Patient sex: M
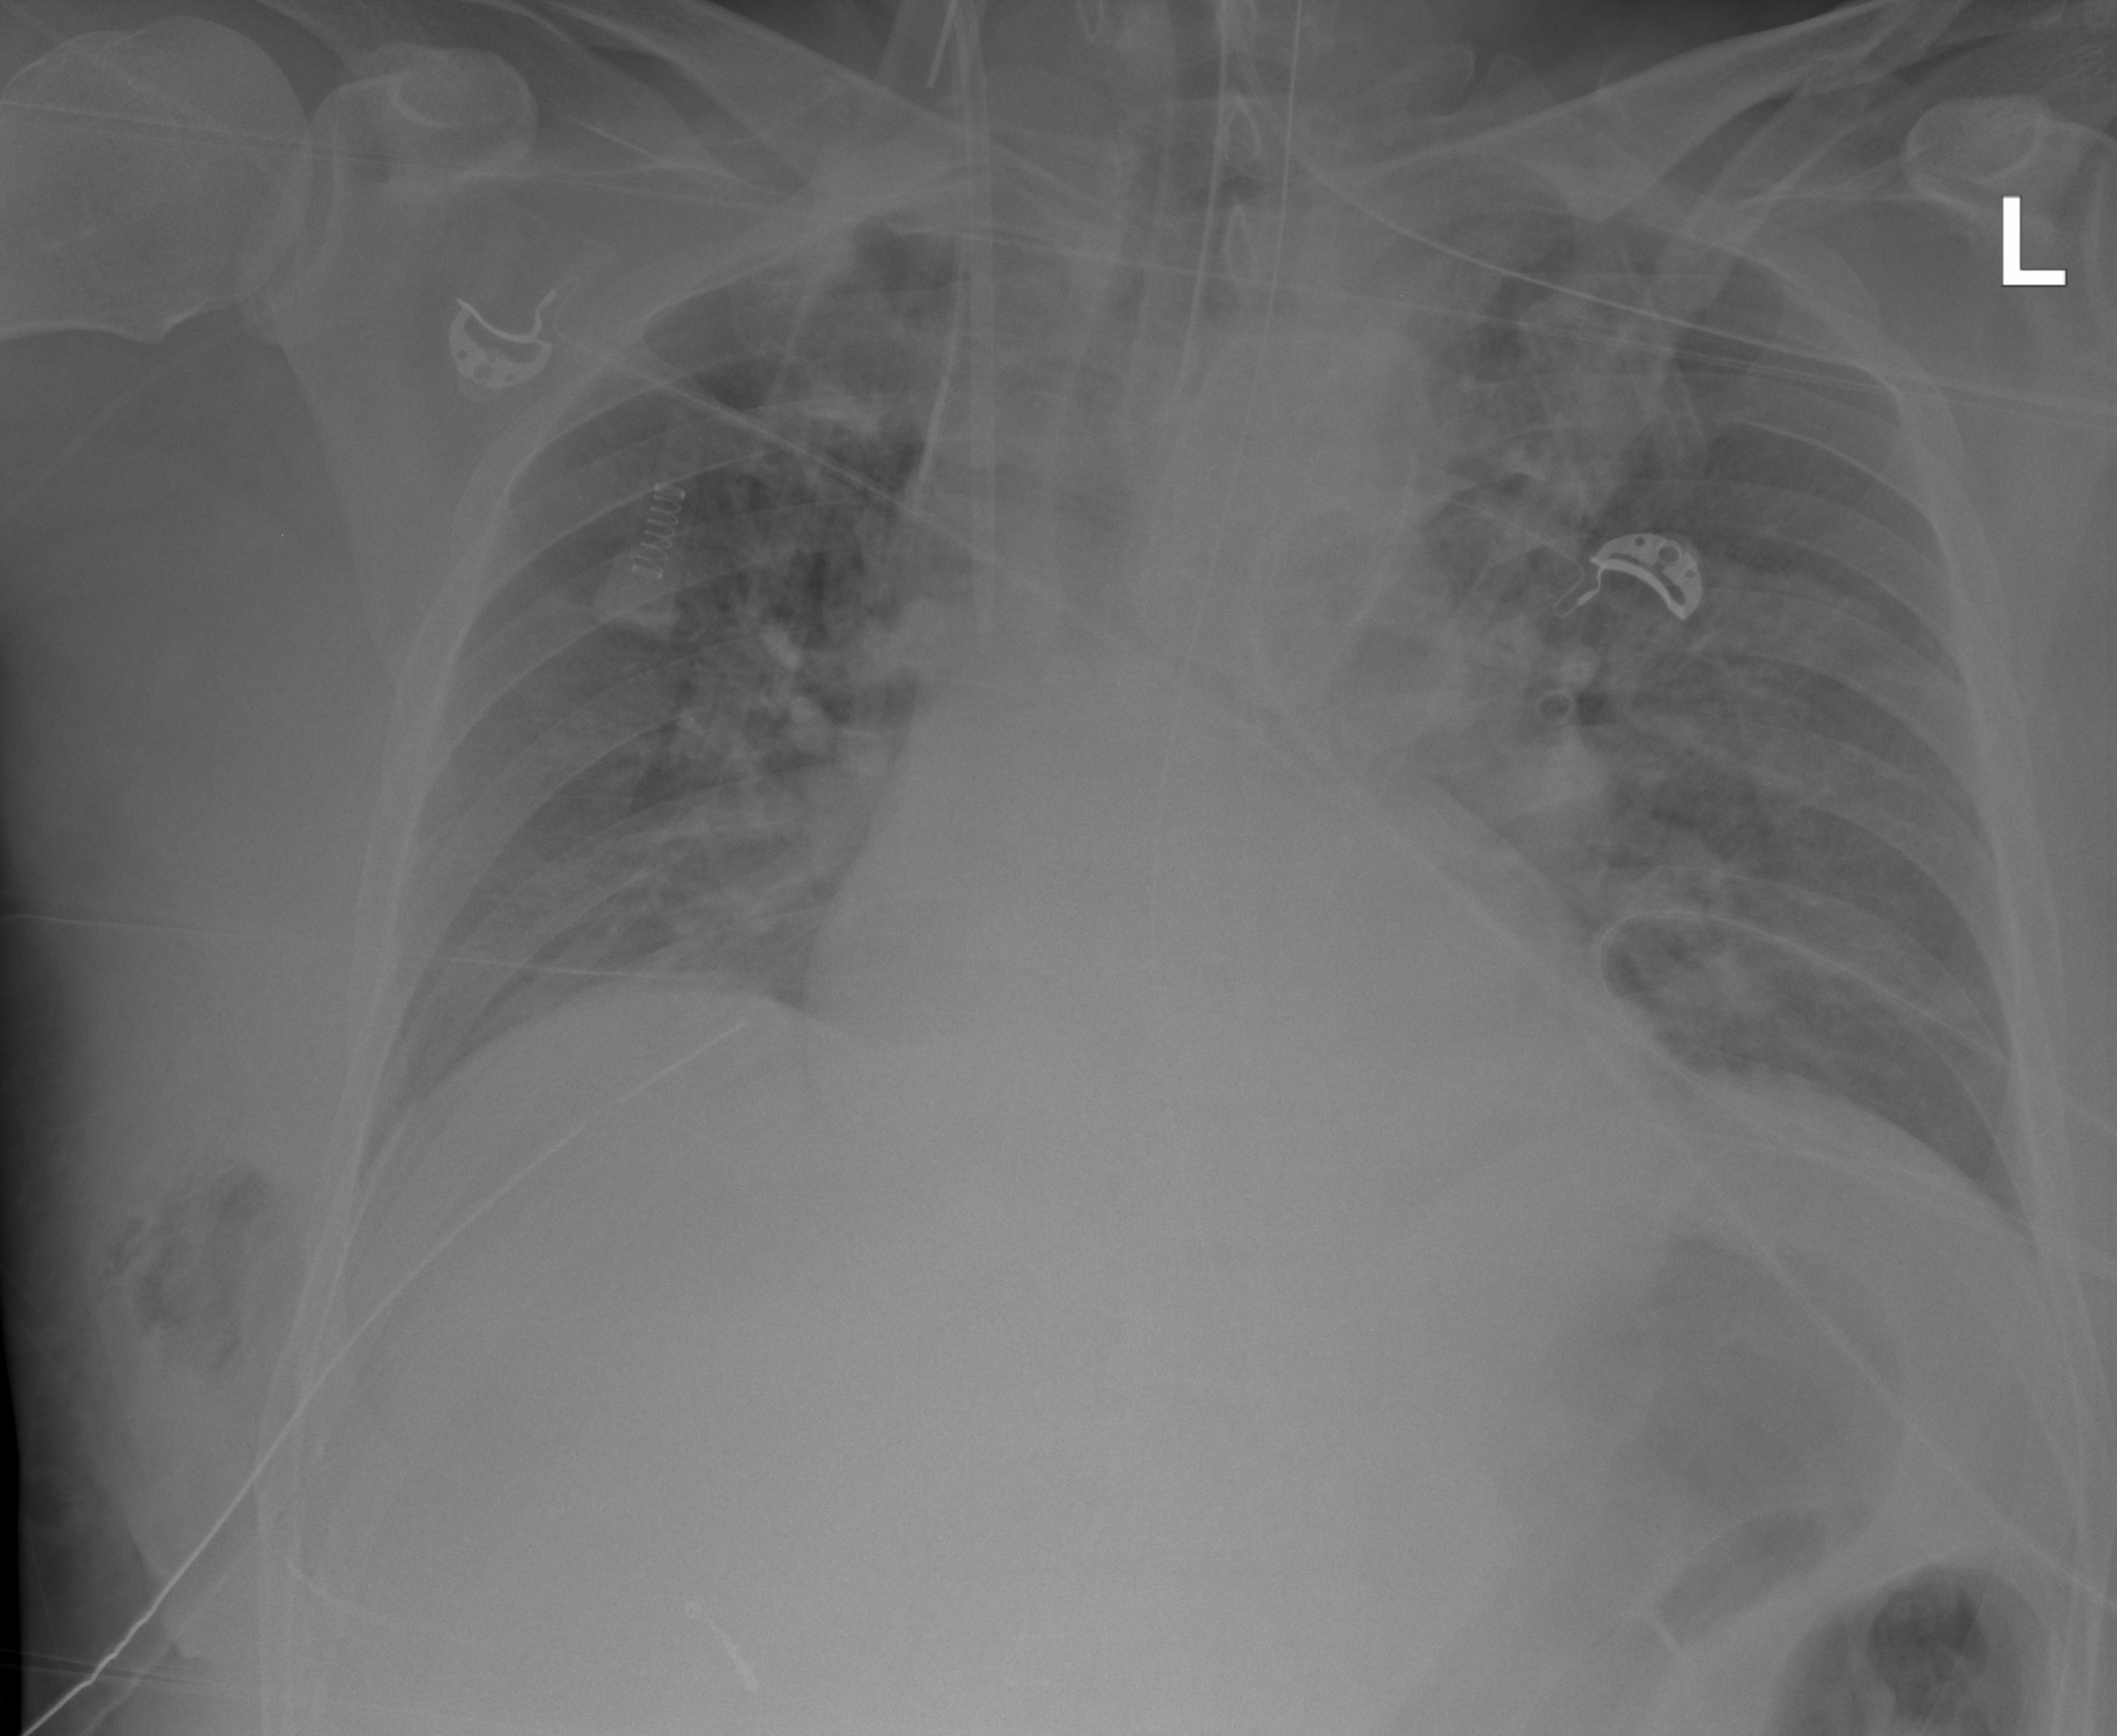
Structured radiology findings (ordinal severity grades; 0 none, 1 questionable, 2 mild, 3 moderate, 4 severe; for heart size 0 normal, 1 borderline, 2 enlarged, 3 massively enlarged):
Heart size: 0
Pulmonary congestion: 0
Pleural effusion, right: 0
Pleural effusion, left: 0
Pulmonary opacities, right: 0
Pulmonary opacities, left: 0
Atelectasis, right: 0
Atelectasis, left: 0